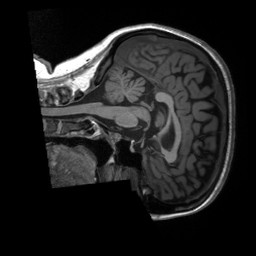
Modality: T1w
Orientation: sagittal
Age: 29
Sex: female
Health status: ill
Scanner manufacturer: siemens
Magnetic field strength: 3 T
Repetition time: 2.3 s
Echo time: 0.00232 s